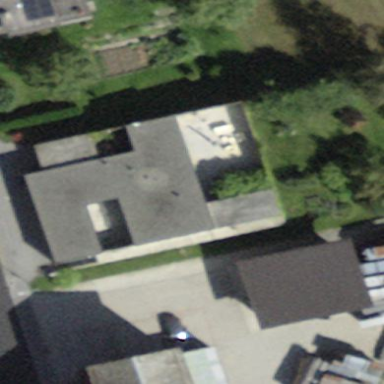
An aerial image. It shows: House with flat roof.